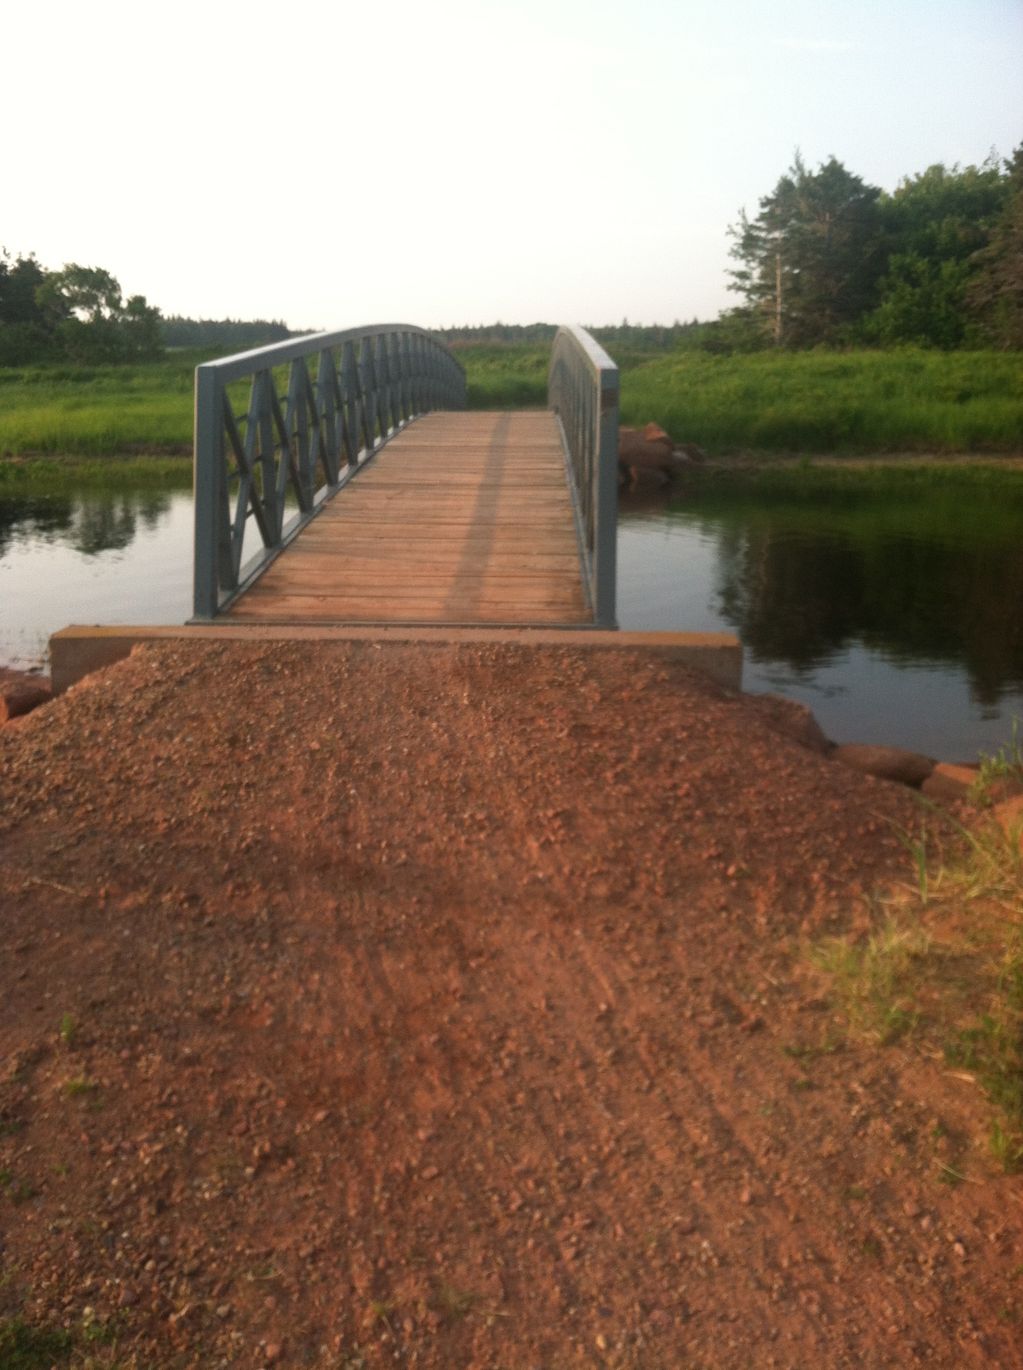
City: charlottetown